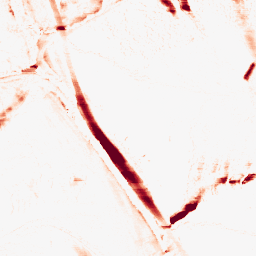
Category: morphological
Decomposition family: morphological_ellipse
Decomposition parameters: operation: opening
width: 5
height: 20
Upsampling method: regularized
Upsampling parameters: scale: 2
lambda_reg: 0.001
Upsampling scale: 2